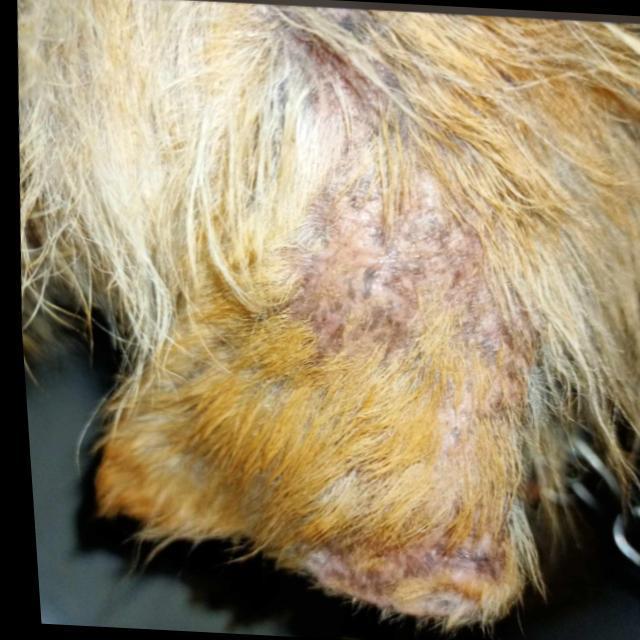
Canine demodicosis (Demodex mange) — caused by Demodex canis mites. Presents with alopecia, follicular papules, pustules, and comedones. Often localized on face and forelimbs.